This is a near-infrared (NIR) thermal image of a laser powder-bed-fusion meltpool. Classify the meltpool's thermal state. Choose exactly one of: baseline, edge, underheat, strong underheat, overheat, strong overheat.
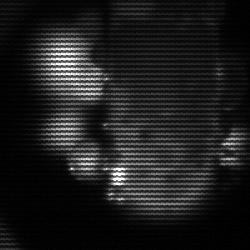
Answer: strong underheat